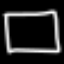
Label: square